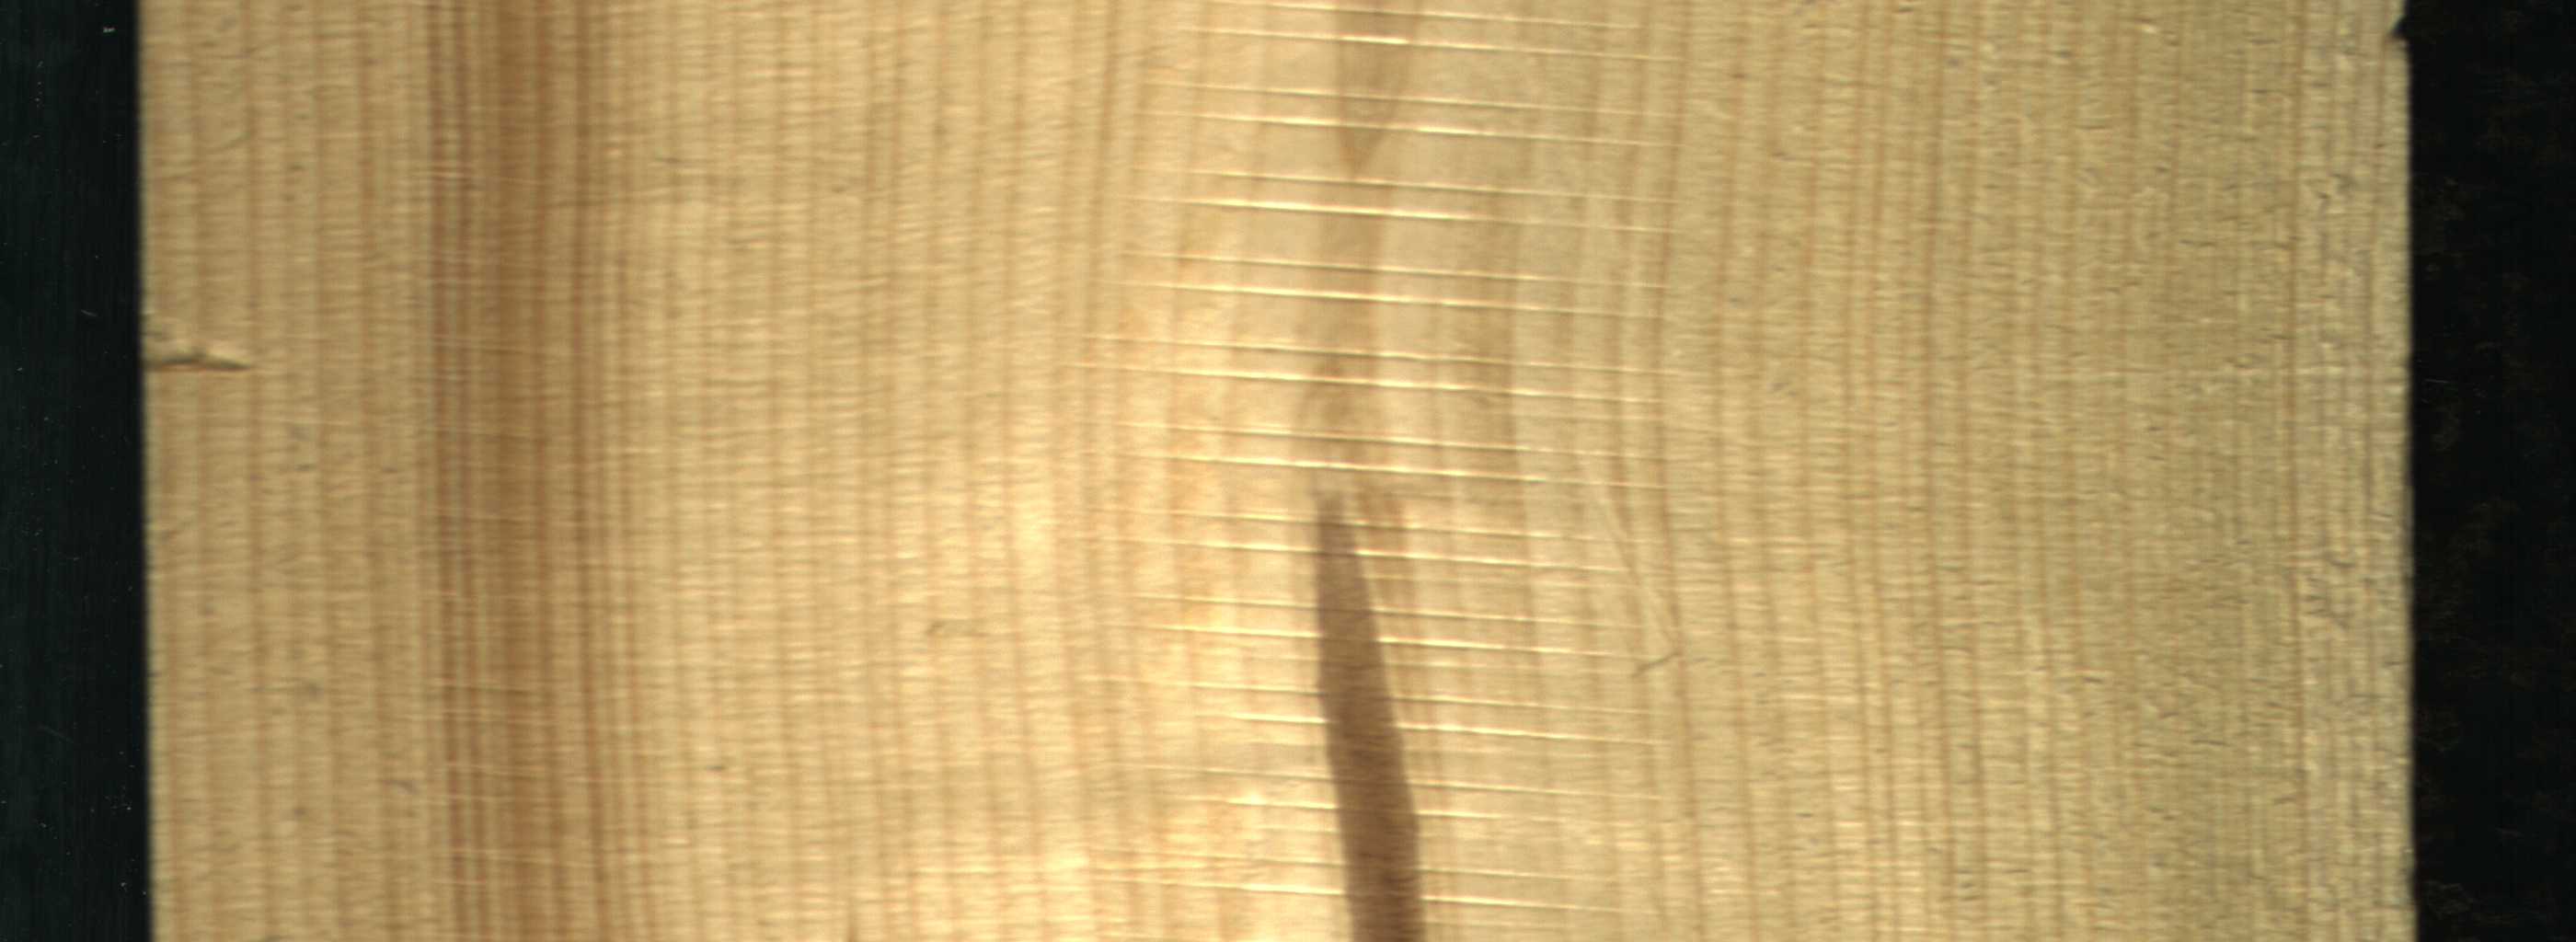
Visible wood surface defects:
Marrow